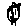
Label: smiley face